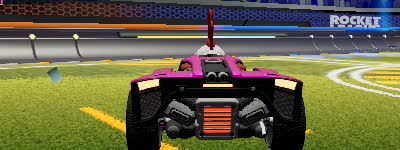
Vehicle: breakout